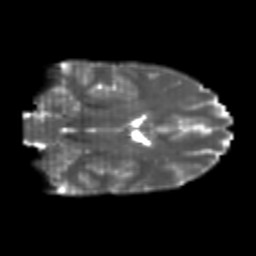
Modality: T2w
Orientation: coronal
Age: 25
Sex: male
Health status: healthy
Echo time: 0.074 s